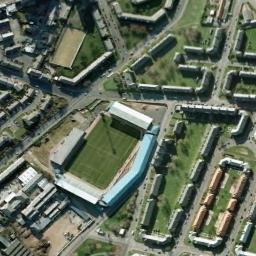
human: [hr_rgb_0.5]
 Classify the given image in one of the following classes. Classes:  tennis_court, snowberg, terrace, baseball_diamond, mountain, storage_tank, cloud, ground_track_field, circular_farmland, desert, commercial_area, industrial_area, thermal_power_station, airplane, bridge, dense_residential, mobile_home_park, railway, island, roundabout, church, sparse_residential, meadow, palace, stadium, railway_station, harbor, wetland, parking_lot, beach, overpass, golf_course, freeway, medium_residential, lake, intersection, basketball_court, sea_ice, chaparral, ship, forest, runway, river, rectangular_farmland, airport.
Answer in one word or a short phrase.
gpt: stadium